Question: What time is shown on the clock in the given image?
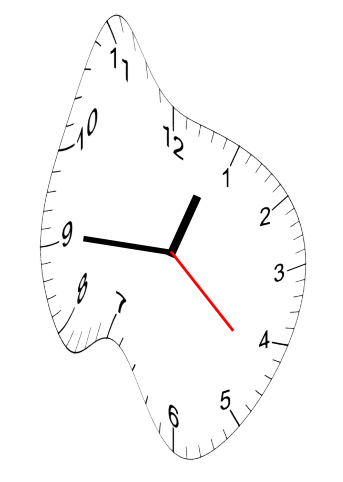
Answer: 12:45:22